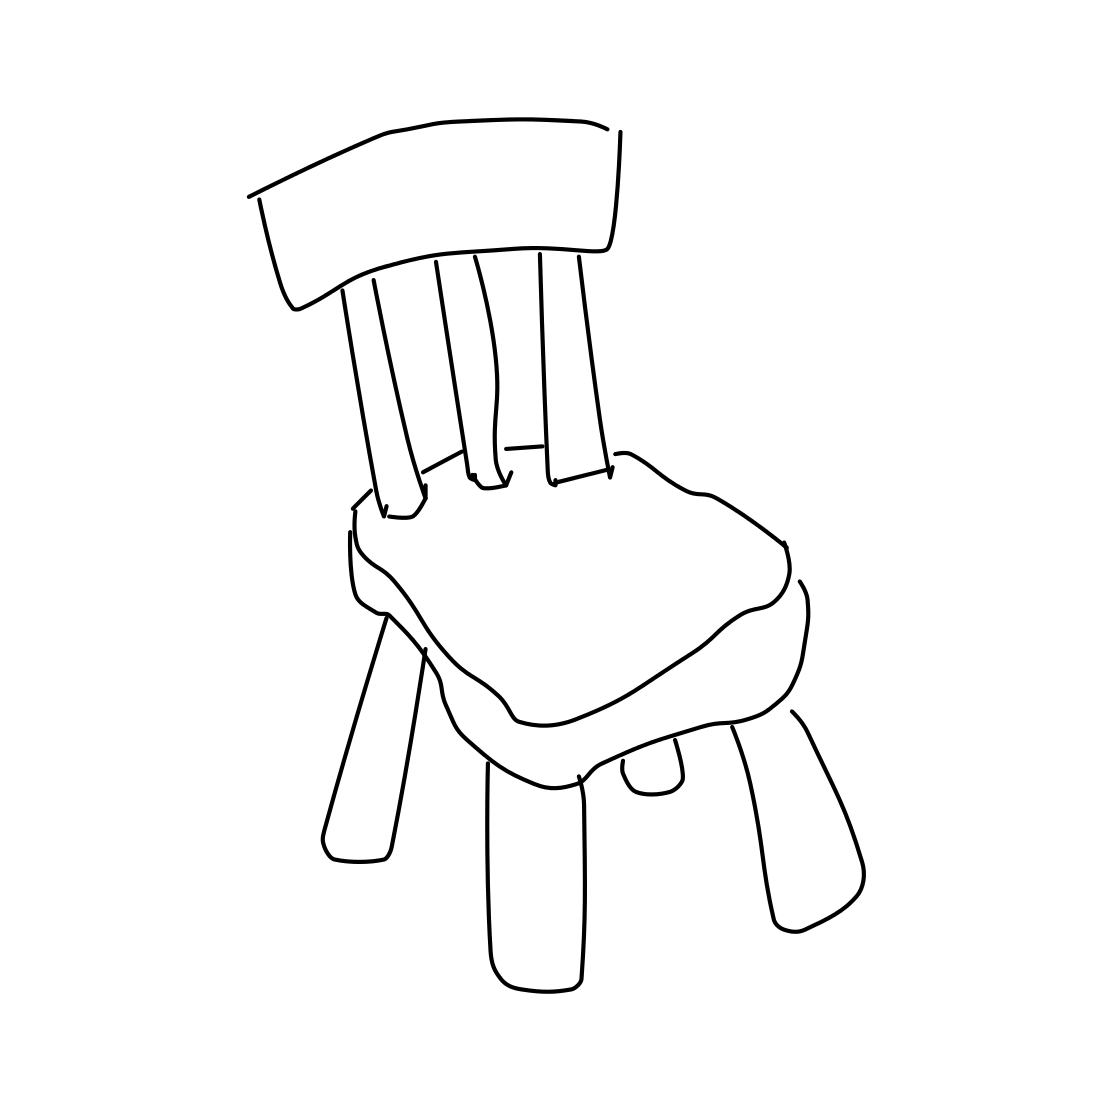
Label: chair